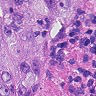
Metastatic tissue present: yes